Field crop: tomato
Growth stage: 2
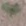
Species: solanum